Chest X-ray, PA view. Patient: 34 years old, sex F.
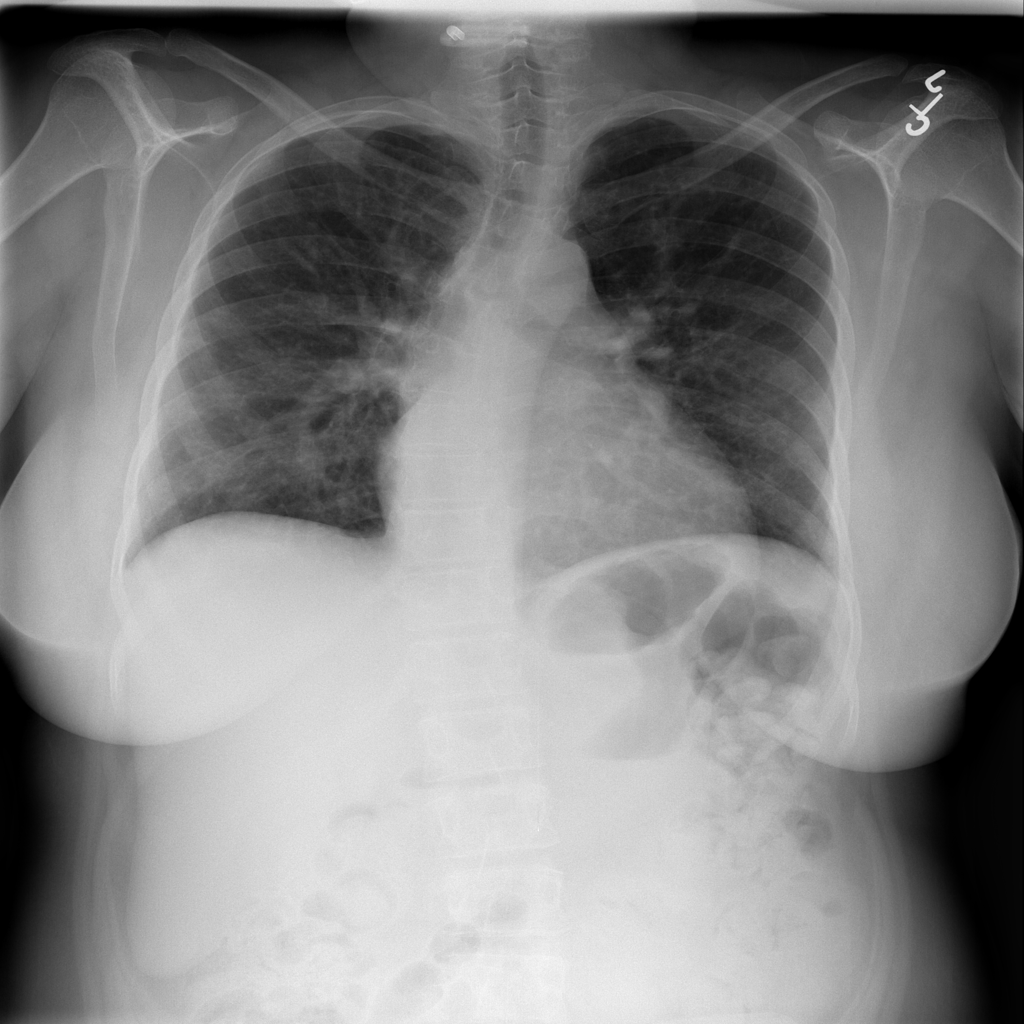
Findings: Fibrosis